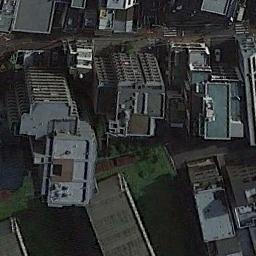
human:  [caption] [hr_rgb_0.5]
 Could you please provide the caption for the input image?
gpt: In a business district there are many buildings of different heights and heights and several roads with many cars and some trees .

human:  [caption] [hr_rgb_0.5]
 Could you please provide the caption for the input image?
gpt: There is a white building on the top left .

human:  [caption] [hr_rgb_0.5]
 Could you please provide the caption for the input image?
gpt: The commercial area is consist of many tall buildings .

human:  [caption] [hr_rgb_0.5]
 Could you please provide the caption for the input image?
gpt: A commercial area has some buildings of different heights .

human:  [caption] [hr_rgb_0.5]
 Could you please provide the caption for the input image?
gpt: There are some buildings with a blue roof on a commercial area .